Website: lowes
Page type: billing-address
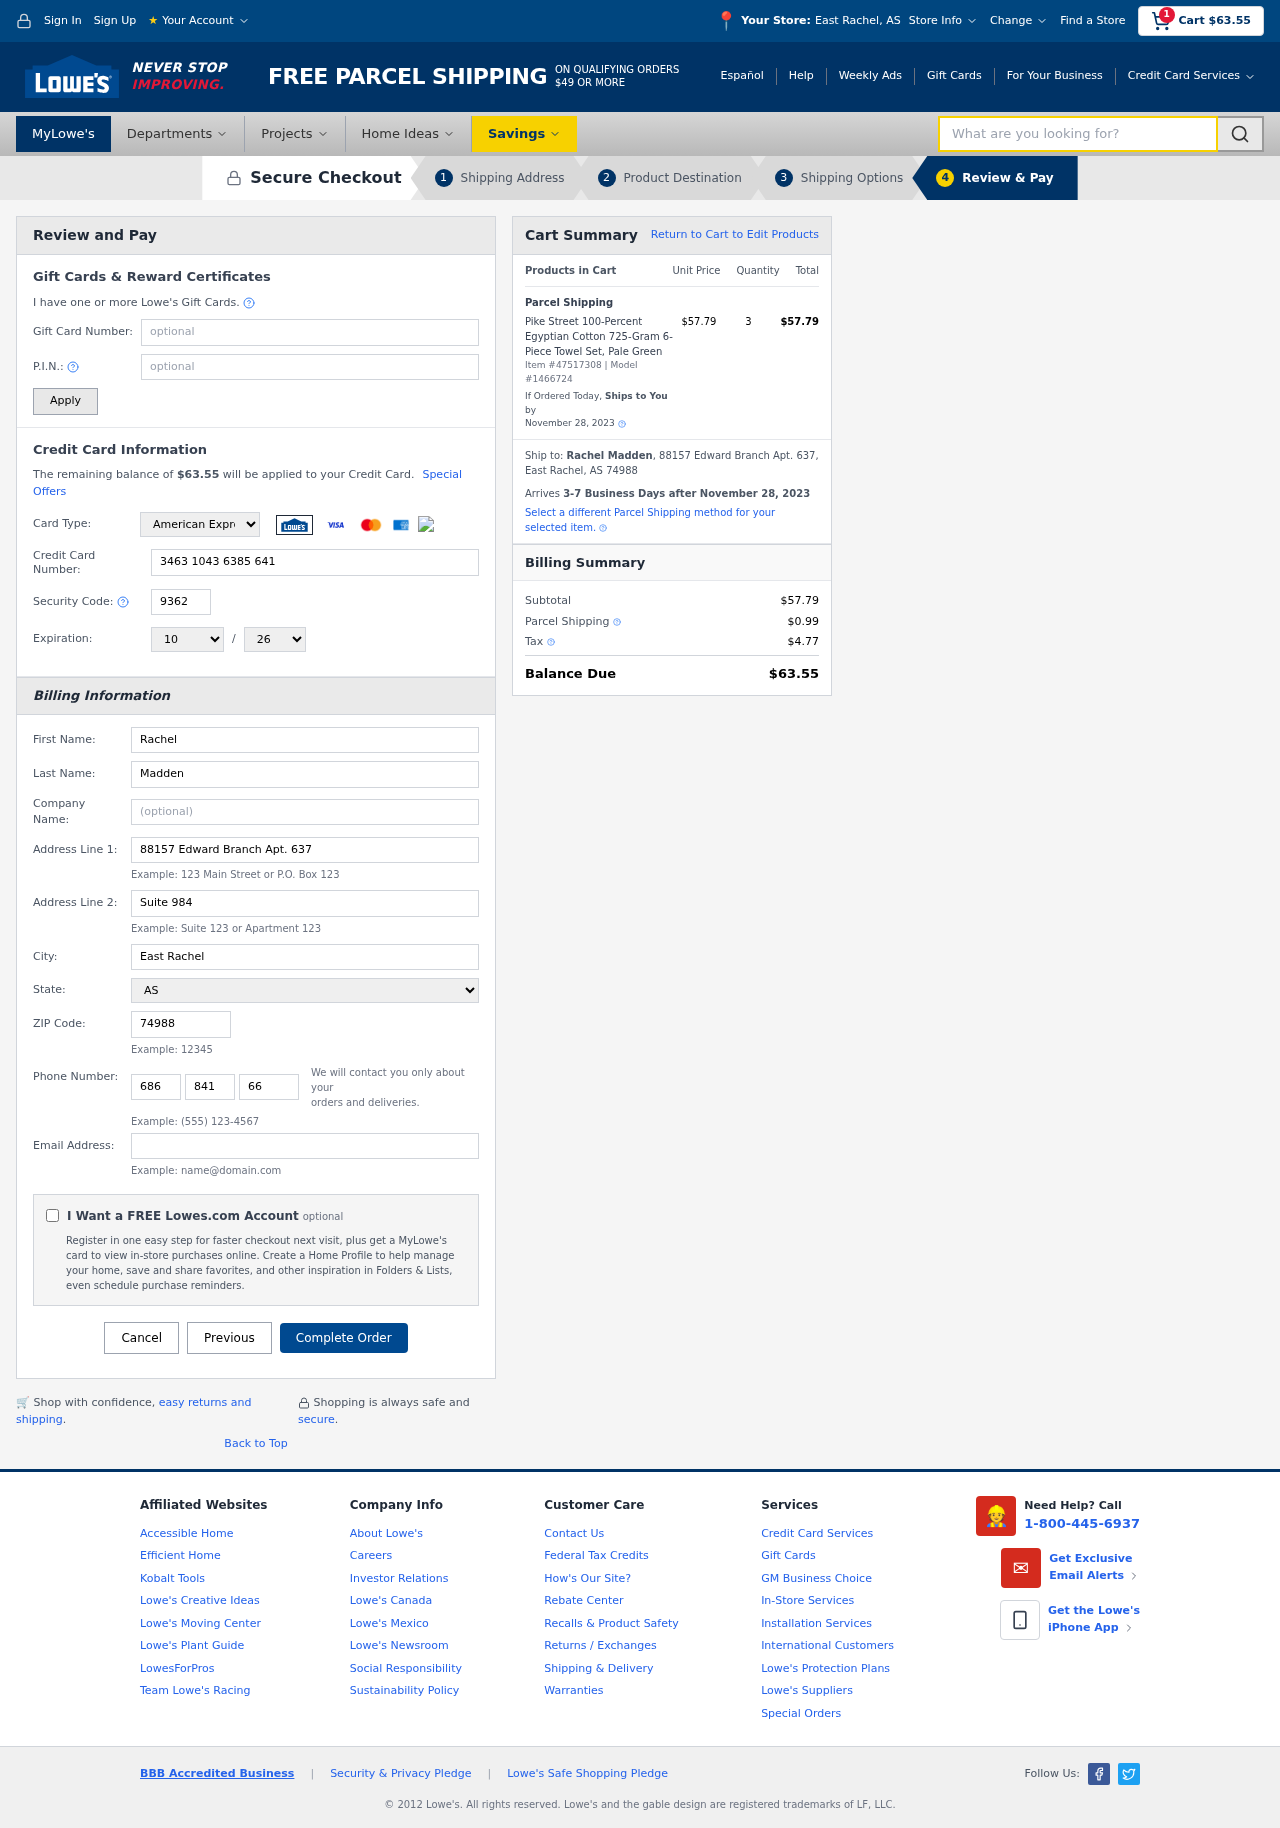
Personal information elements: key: PII_CARD_CVV
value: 9362
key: PII_CARD_EXPIRY_MONTH
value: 10
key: PII_CARD_EXPIRY_YEAR
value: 26
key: PII_CARD_NUMBER
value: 3463 1043 6385 641
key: PII_CARD_TYPE
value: American Express
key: PII_CITY
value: East Rachel
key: PII_CITY_STATE
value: East Rachel, AS
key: PII_EMAIL
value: rachel_madden@gmail.com
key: PII_FIRSTNAME
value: Rachel
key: PII_FULLNAME
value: Rachel Madden
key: PII_LASTNAME
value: Madden
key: PII_PHONE_AREA
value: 686
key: PII_PHONE_PREFIX
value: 841
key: PII_PHONE_SUFFIX
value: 6601
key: PII_POSTCODE
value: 74988
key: PII_STATE
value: AS
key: PII_STREET
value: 88157 Edward Branch Apt. 637
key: PII_STREET2
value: Suite 984
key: PII_CITY_STATE_ZIP
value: East Rachel, AS 74988
Product elements: key: PRODUCT1_NAME
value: Pike Street 100-Percent Egyptian Cotton 725-Gram 6-Piece Towel Set, Pale Green
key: PRODUCT1_PRICE
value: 57.79
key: PRODUCT1_QUANTITY
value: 3
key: PRODUCT_ITEM_NUMBER
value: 47517308
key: PRODUCT_MODEL_NUMBER
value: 1466724
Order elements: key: ORDER_SUBTOTAL
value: $63.55
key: ORDER_TOTAL
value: $63.55
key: ORDER_SHIPPING_DATE
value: November 28, 2023
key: ORDER_SUBTOTAL
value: $57.79
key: ORDER_DELIVERY_DATE
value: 3-7 Business Days after November 28, 2023
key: ORDER_SHIPPING_DATE2
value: November 28, 2023
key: ORDER_SUBTOTAL2
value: $57.79
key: ORDER_SHIPPING_COST
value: $0.99
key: ORDER_TAX
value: $4.77
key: ORDER_TOTAL2
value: $63.55
Search elements: key: HEADER_SEARCH
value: What are you looking for?